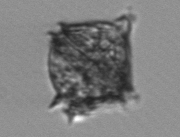
Label: Protoperidinium